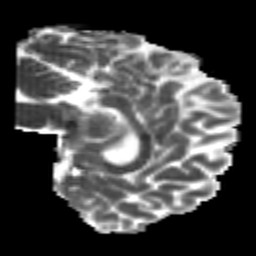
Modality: MD
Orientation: sagittal
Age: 22
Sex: male
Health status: healthy
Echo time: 0.074 s